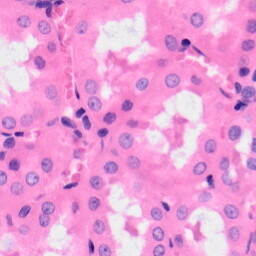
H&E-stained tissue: Kidney